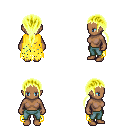
a pixel art fantasy rpg character, female body template, human, dark skin, yellow tattered cape, teal pants, gold ponytail hairstyle, four views (front, back, left, right), 2x2 character sprite sheet, small pixel art, hard edges, no anti-aliasing